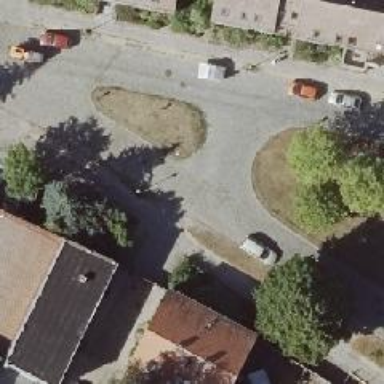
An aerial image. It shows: Driveway.